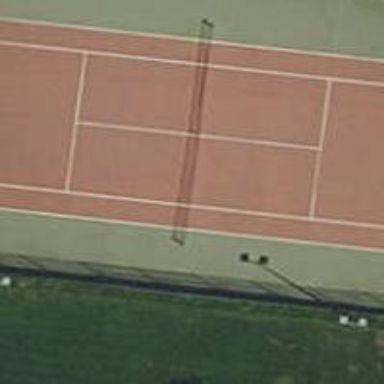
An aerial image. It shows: Tennis court in leisure pitch.